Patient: sex M, age 62
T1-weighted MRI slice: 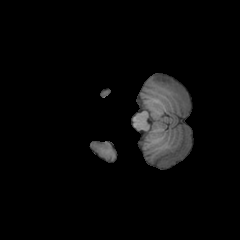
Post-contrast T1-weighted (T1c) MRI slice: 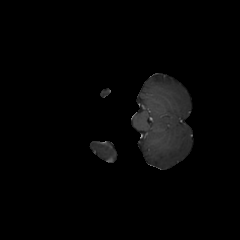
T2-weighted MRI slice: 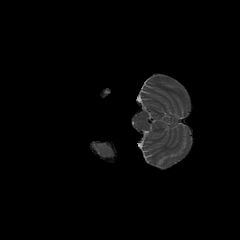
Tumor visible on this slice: no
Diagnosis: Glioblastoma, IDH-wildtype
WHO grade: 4